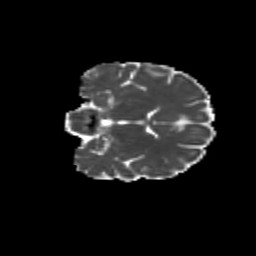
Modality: MD
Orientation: coronal
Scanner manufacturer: siemens
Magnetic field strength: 3 T
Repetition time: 9.2 s
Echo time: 0.084 s